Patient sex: M
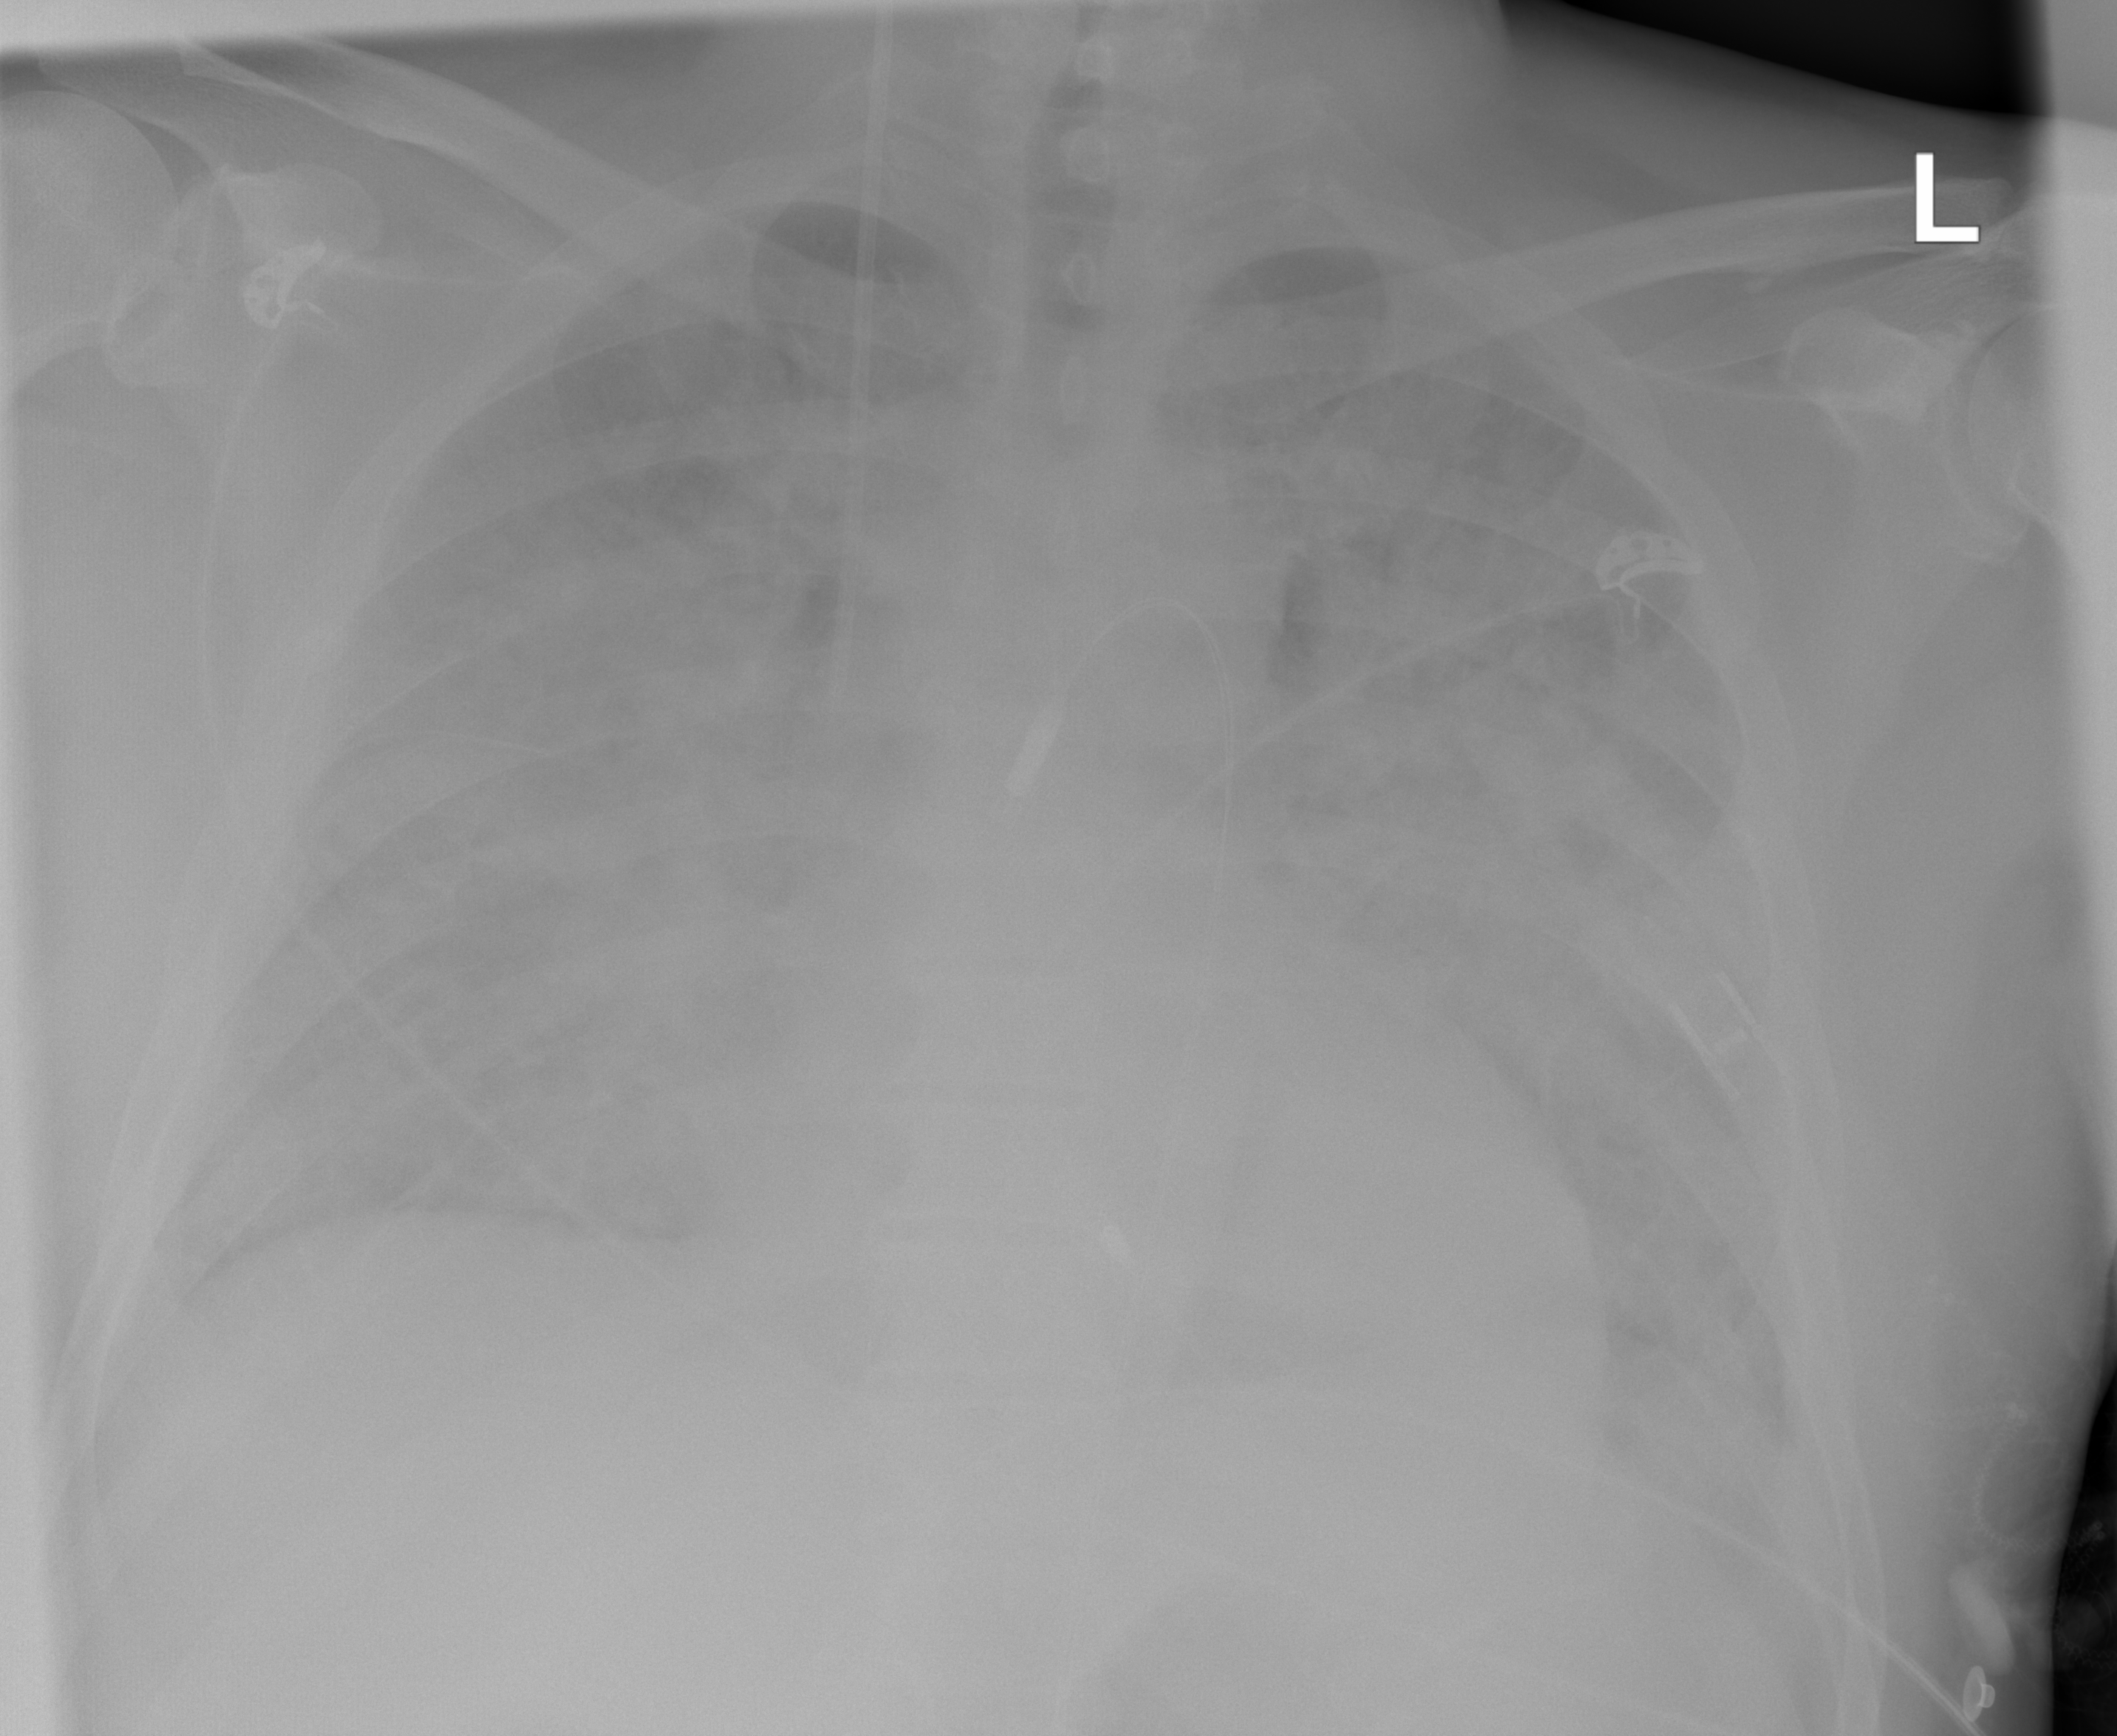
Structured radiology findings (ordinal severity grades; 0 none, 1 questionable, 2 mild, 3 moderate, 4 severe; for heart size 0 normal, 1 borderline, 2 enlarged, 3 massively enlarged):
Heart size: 2
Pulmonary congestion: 2
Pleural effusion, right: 0
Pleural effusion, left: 0
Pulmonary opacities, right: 3
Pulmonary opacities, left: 3
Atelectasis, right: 2
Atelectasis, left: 2